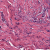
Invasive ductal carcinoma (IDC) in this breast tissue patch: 0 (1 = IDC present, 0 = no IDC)